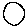
Label: circle